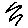
Label: zigzag